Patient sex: M
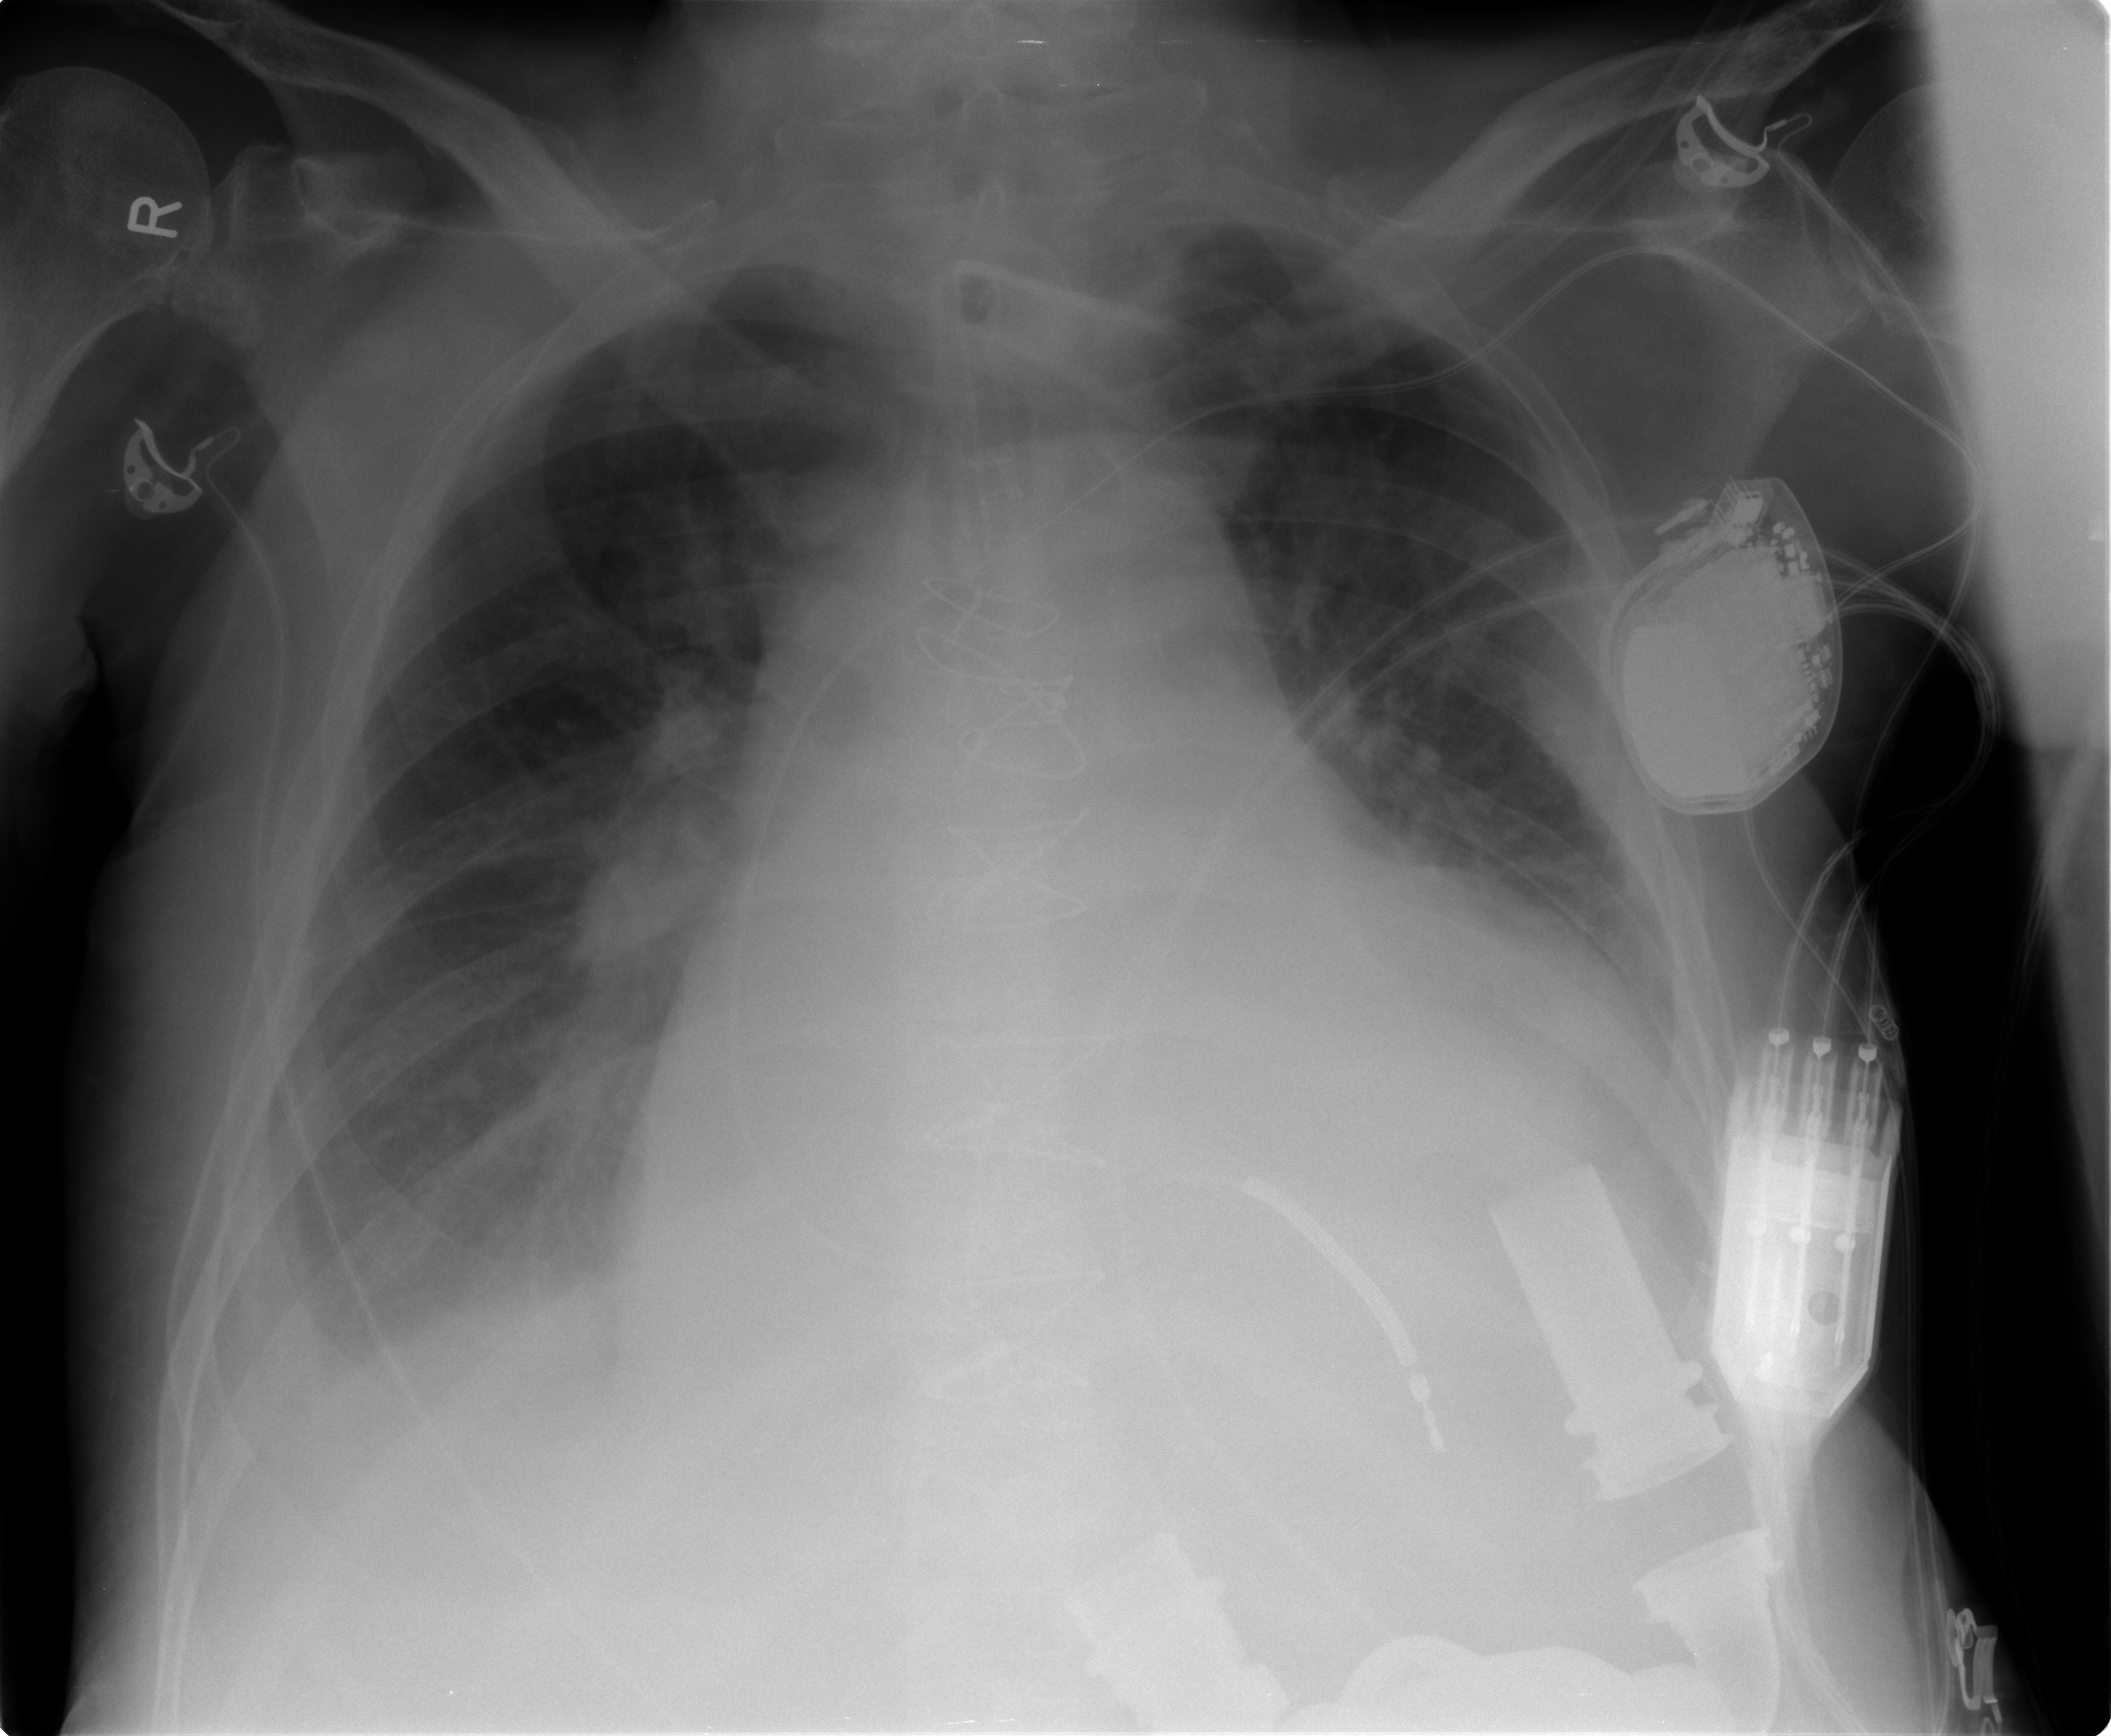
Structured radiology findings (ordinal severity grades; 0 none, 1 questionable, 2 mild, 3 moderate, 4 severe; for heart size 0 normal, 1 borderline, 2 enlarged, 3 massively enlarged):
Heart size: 3
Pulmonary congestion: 1
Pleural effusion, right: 2
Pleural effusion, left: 1
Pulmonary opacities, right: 1
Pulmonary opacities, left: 1
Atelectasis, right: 1
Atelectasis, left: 1